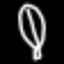
Label: leaf